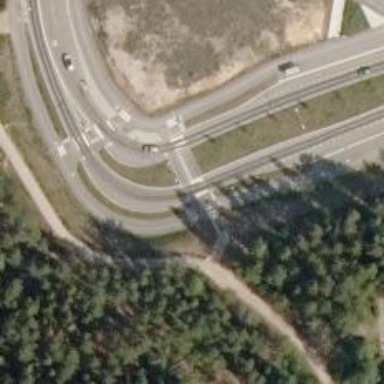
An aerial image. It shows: Crossing on asphalt cycleway.